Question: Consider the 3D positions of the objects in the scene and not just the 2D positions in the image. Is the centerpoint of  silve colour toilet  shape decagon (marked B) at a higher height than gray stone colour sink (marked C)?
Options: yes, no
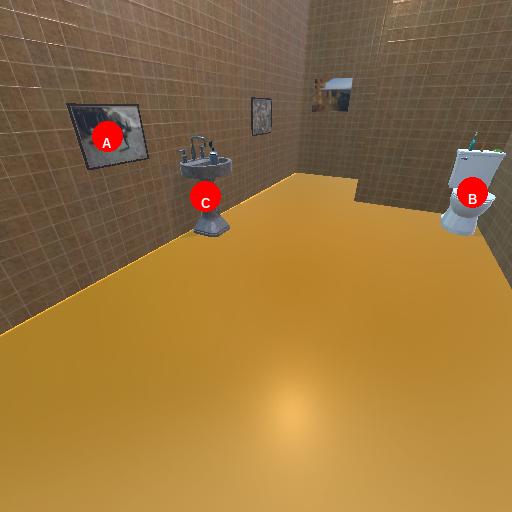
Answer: yes